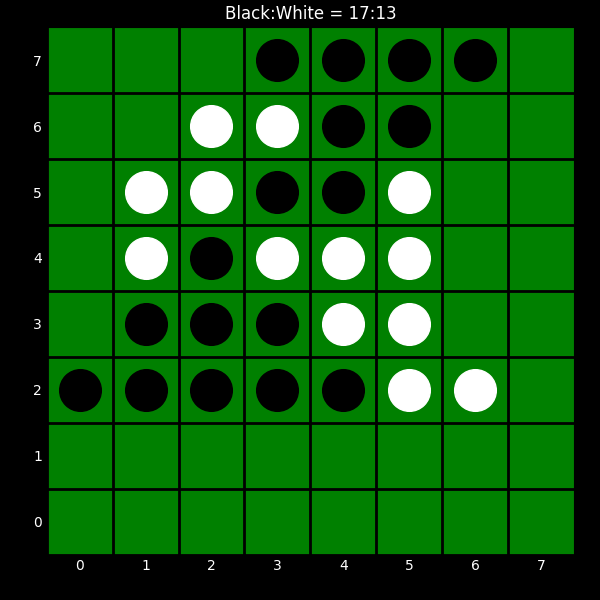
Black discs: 17
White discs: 13